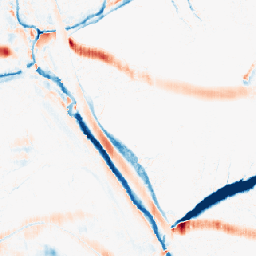
Category: morphological
Decomposition family: morphological_ellipse
Decomposition parameters: operation: average
width: 20
height: 5
Upsampling method: area
Upsampling parameters: scale: 8
Upsampling scale: 8